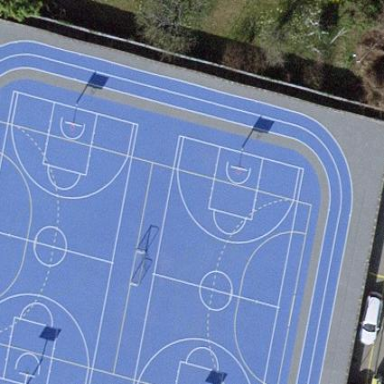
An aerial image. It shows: Handball pitch for leisure and sports activities.